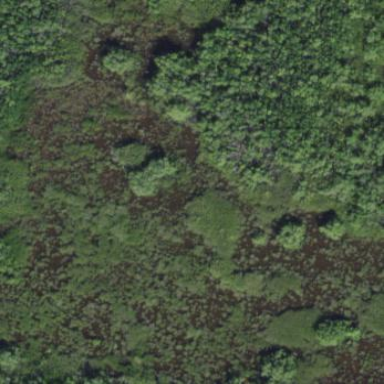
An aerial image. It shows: Saltmarsh wetland characterized by plant community of Saltwater Marshes/Halophytic Herbaceous Prairie.